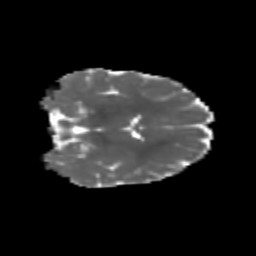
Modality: MD
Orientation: coronal
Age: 7
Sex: female
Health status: healthy